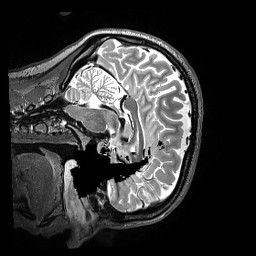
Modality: T2w
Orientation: sagittal
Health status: healthy
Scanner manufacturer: siemens
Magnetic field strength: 3 T
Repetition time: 3.2 s
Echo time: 0.563 s